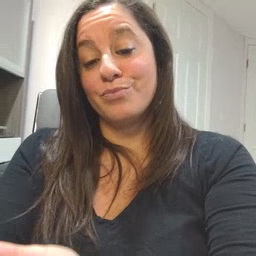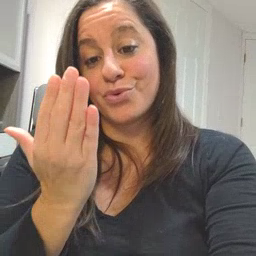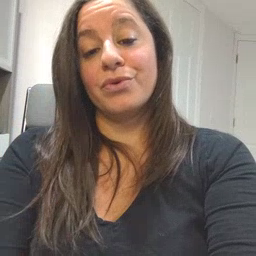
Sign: morning